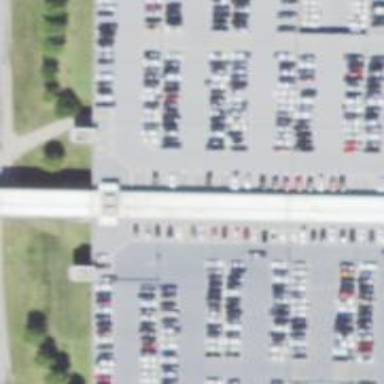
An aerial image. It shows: Parking space.